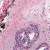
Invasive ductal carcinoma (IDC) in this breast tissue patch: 0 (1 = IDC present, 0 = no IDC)